Question:
inside the directory
'''
~/domains/annejulie.blue-world.pl/git
'''
i want to get all files and directories excluding directory and move them into that directory ()
How to do this in terminal with and command? is it possible?
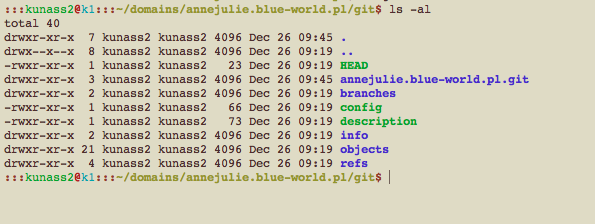
Answer: Execute the following command first in terminal. This extends regexes.
'''
shopt -s extglob
'''
Now you can execute the following mv command
'''
mv !(<file/dir not to be moved>) <Path to dest>
'''
For example, If you are at ~/Test and you need to move all except ~/Test/Dest to ~/Test/Dest, you can execute it as given below, assuming you are at ~/Test
'''
mv !(Dest) ~/Test/Dest
'''